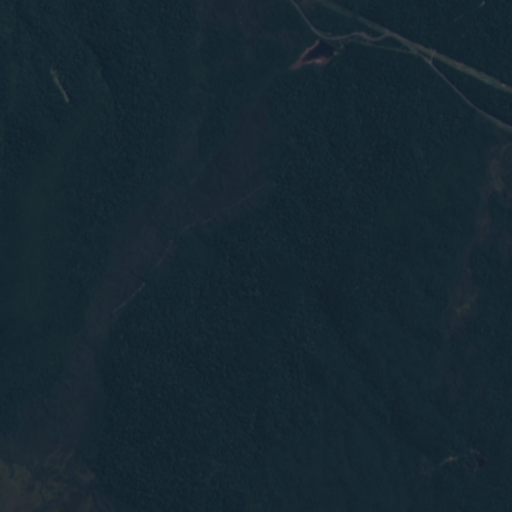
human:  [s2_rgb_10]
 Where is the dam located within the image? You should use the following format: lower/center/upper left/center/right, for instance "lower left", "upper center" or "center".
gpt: The dam is located in the upper center of the image.
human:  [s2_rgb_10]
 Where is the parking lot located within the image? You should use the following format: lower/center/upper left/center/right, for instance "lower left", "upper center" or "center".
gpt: The parking lot is located in the upper right of the image.
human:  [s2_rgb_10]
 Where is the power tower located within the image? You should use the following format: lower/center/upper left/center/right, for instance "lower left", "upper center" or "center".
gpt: The power tower is located in the upper right of the image.
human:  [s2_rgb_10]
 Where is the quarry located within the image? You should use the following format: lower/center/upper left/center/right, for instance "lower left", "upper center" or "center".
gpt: There is no quarry in the image.